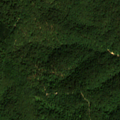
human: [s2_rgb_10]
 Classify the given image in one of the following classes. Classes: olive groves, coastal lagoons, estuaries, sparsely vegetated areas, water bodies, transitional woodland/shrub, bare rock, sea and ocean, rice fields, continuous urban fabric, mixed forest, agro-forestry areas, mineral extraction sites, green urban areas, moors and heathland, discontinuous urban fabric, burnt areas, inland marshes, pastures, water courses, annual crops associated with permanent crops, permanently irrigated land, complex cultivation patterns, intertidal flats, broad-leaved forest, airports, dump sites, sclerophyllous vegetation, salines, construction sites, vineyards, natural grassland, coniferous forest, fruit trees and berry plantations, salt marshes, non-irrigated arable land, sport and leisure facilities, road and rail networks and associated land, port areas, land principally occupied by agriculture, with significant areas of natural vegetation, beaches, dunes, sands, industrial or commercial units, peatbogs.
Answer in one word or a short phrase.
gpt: broad-leaved forest